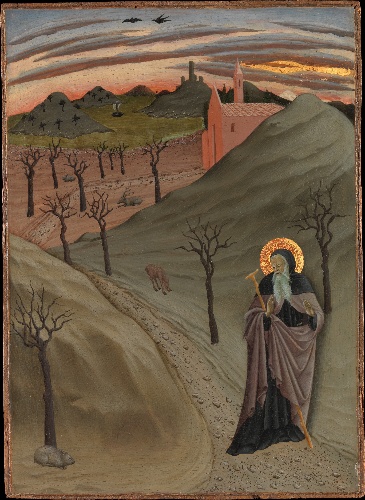
Title: Saint Anthony the Abbot in the Wilderness
Artist: Osservanza Master
Artist bio: Italian, Siena, active second quarter 15th century
Date: ca. 1435
Object type: Painting
Classification: Paintings
Medium: Tempera and gold on wood
Dimensions: Overall: 18 3/4 × 13 5/8 in. (47.6 × 34.6 cm)
Department: Robert Lehman Collection
Credit line: Robert Lehman Collection, 1975
Accession year: 1975
Repository: Metropolitan Museum of Art, New York, NY
Tags: Deer|Landscapes|Saints